This continuous-wavelet-transform scalogram was computed from a bearing vibration snapshot. Classify the bearing condition as one of: normal, inner_race, outer_race, ball.
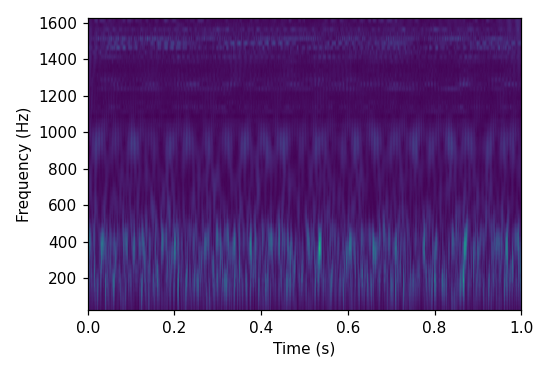
Answer: ball